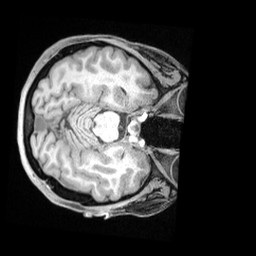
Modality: T1w
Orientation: axial
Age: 27
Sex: female
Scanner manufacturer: siemens
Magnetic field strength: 3 T
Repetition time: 1.68 s
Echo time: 0.00188 s